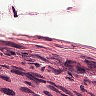
Metastatic tissue present: yes